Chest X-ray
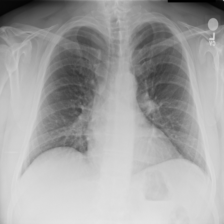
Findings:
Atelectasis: negative
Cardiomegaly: negative
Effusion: negative
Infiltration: negative
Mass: negative
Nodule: negative
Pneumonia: negative
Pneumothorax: negative
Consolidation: negative
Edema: negative
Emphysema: negative
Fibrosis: negative
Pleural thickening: negative
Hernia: negative